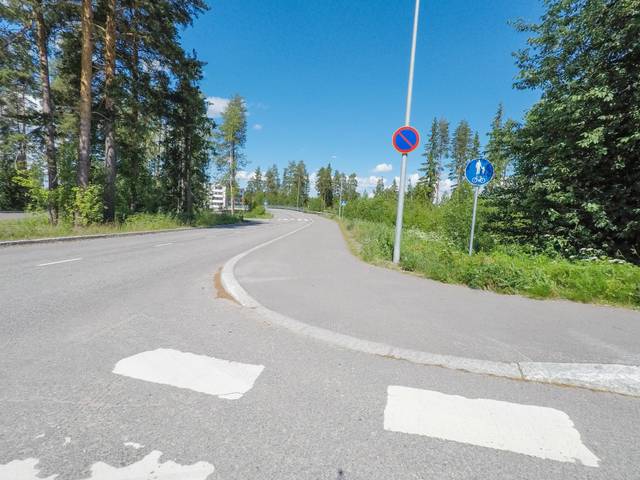
Region: Finland
Coordinates: 61.879, 28.8561